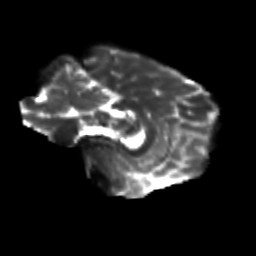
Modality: T2w
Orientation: sagittal
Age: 31
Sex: female
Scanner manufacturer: siemens
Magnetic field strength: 3 T
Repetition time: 3.5 s
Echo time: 0.125 s